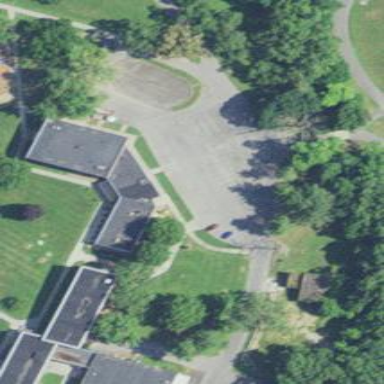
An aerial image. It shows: Building that houses fitness center. The center offers swimming and basketball facilities.